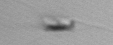
Label: Chaetoceros